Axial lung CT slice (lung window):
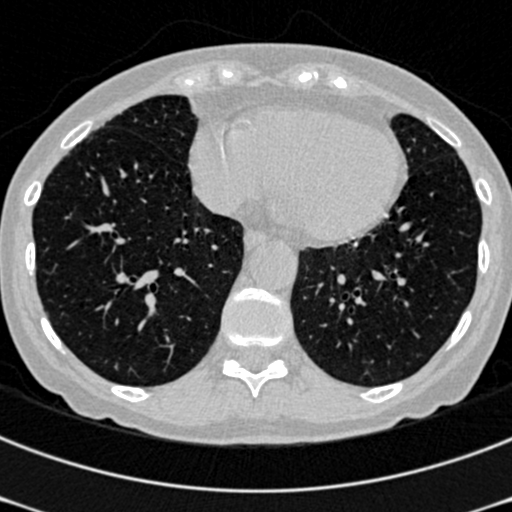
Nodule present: no